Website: macys
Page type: delivery-shipping
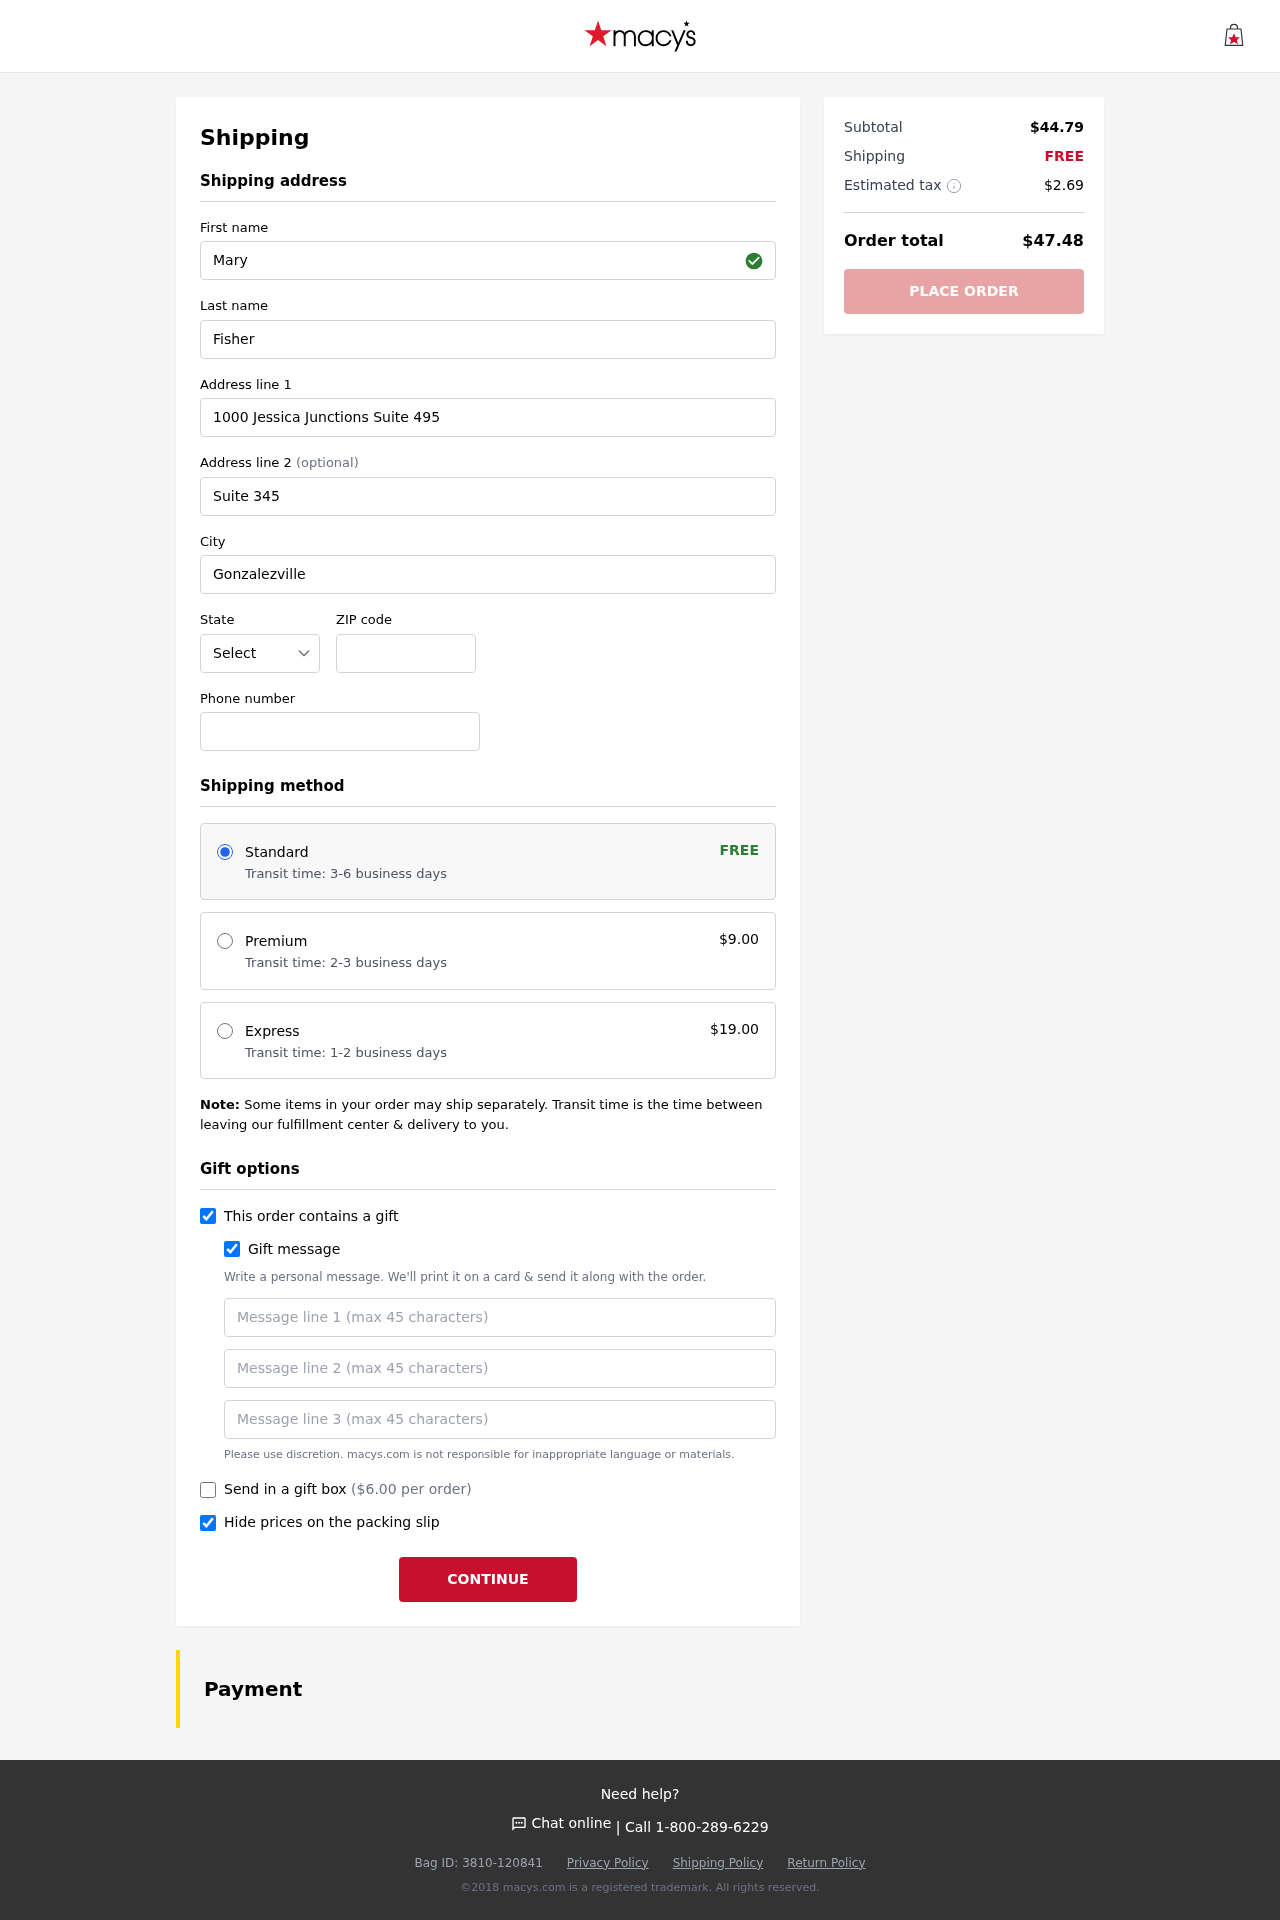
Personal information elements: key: PII_STATE_ABBR
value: IN
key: PII_FIRSTNAME
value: Mary
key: PII_LASTNAME
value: Fisher
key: PII_STREET
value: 1000 Jessica Junctions Suite 495
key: PII_STREET2
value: Suite 345
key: PII_CITY
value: Gonzalezville
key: PII_POSTCODE
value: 39894
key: PII_PHONE
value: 9464519463
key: PII_GIFT_MESSAGE
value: Hey Elizabeth, I saw these stunning sandals and immediately thought of you! I know how much you love adding a little sparkle to your outfits, and I hope they bring you as much joy as you bring to all of us. Enjoy!  Mary
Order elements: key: ORDER_SHIPPING_STANDARD
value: Transit time: 3-6 business days
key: ORDER_SHIPPING_COST
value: FREE
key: ORDER_SHIPPING_PREMIUM
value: Transit time: 2-3 business days
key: ORDER_SHIPPING_PREMIUM_PRICE
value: $9.00
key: ORDER_SHIPPING_EXPRESS
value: Transit time: 1-2 business days
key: ORDER_SHIPPING_EXPRESS_PRICE
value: $19.00
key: ORDER_GIFT_BOX_PRICE
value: ($6.00 per order)
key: ORDER_SUBTOTAL
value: $44.79
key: ORDER_SHIPPING_COST2
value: FREE
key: ORDER_TAX
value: $2.69
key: ORDER_TOTAL
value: $47.48